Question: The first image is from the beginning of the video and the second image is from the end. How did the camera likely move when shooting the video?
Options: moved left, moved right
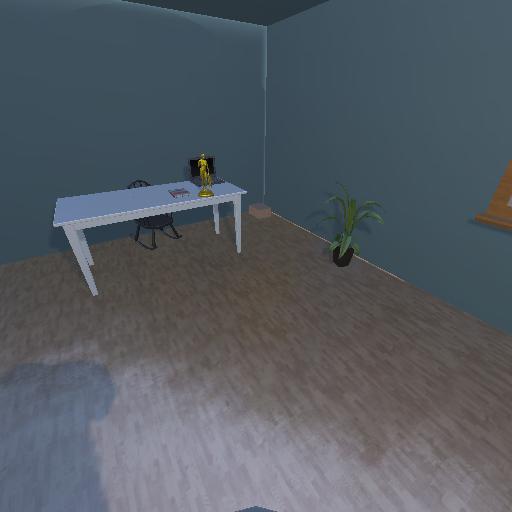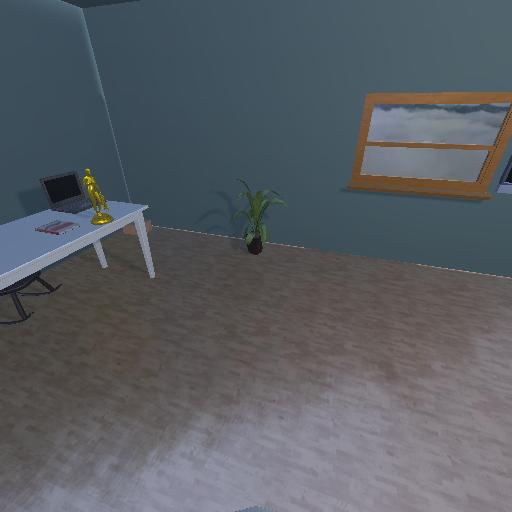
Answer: moved left